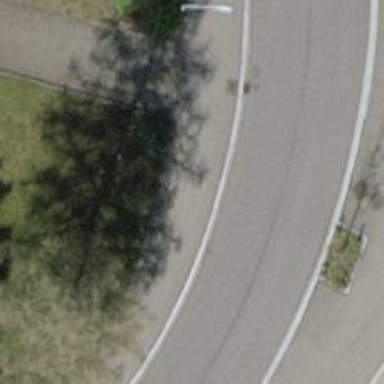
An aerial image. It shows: Asphalt sidewalk along the footway.